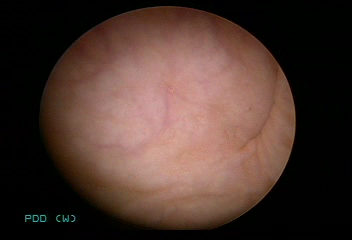
Modality: WLC
Class: Normal mucosa
Bladder cancer association: No